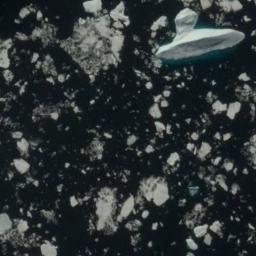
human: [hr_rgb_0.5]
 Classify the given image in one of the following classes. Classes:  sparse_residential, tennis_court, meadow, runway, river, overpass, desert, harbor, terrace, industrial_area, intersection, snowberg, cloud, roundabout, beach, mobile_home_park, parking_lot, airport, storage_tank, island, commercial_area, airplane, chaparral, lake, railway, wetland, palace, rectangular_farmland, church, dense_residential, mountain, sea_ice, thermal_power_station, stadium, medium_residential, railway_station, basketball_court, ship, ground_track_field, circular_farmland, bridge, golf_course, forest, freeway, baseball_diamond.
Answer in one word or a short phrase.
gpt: sea_ice